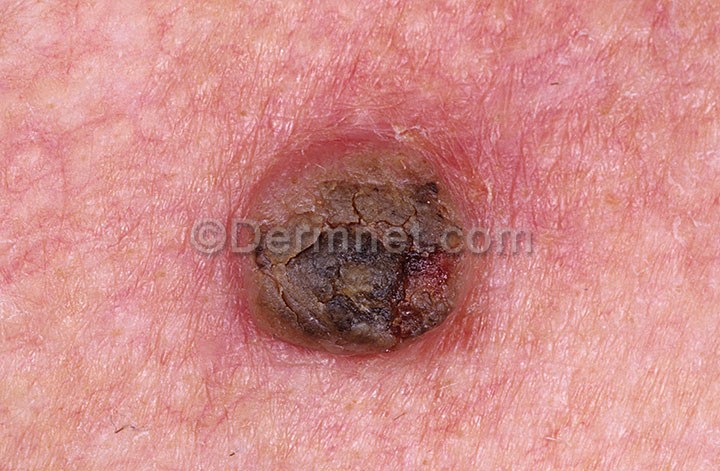
Disease: Seborrheic Keratoses and other Benign Tumors